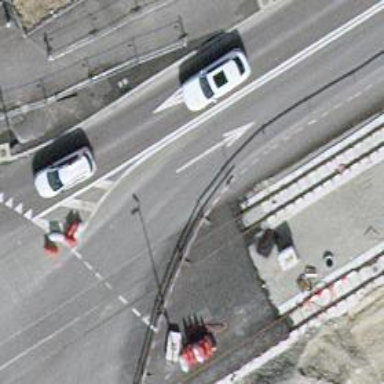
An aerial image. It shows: Road with traffic signals.